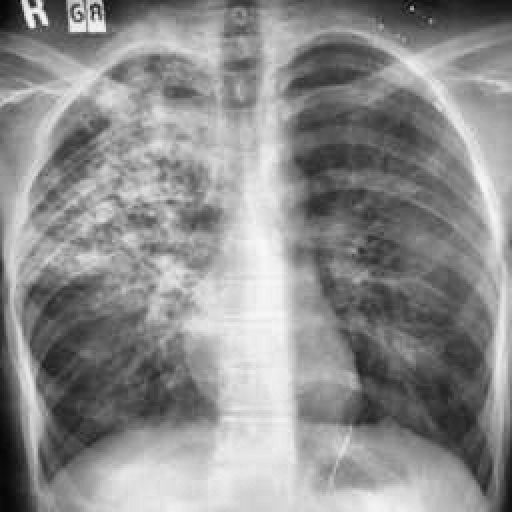
Finding: TUBERCULOSIS